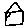
Label: house